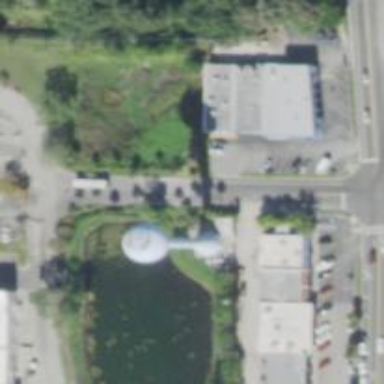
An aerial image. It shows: Water tower that is man-made.